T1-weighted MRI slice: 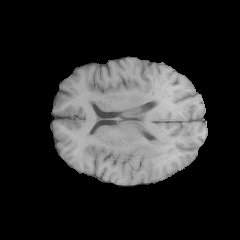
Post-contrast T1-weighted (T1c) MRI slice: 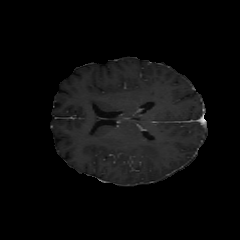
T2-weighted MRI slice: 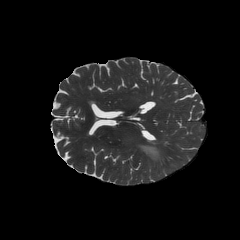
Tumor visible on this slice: yes